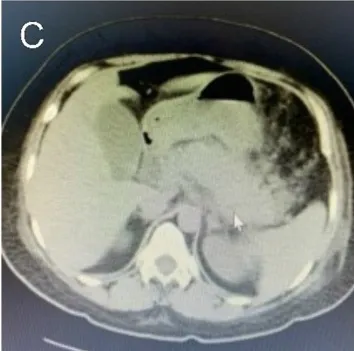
Abdominal MSCT showed pancreatitis necroticans.
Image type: radiology (ct)